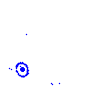
Particle: kaon